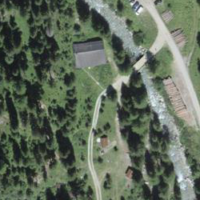
EUNIS habitat code: 26
Species observed at this site:
Gymnadenia conopsea